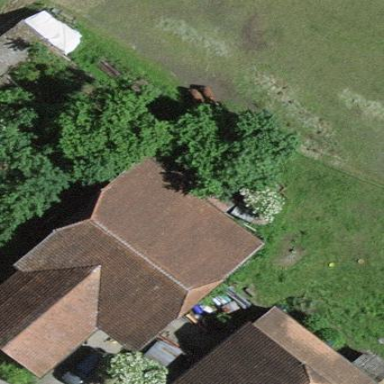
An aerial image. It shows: Rural barn.